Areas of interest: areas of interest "Hai Chao Temple"
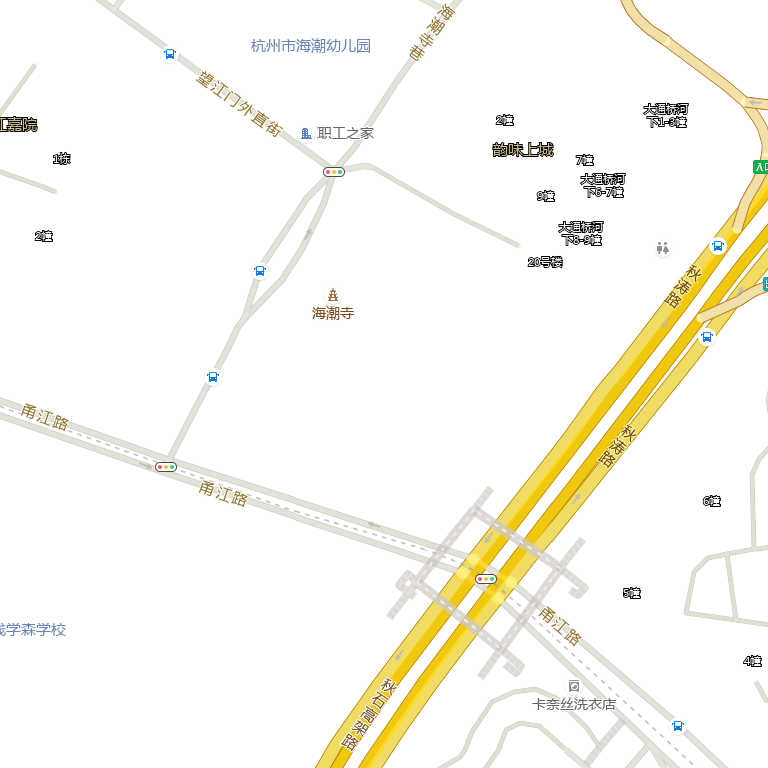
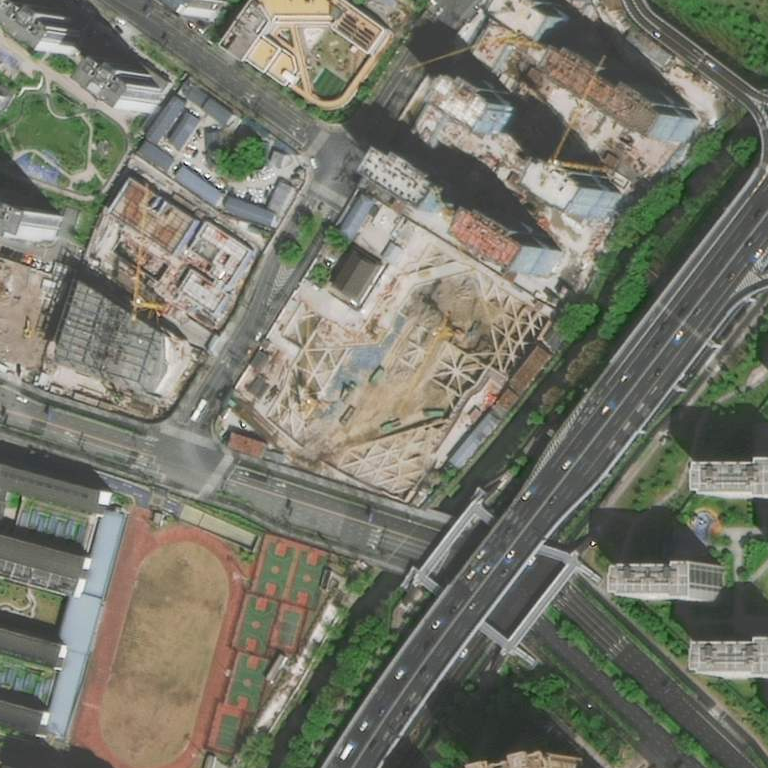